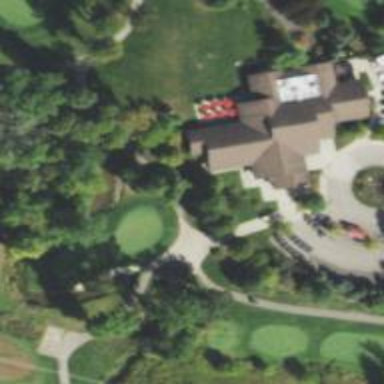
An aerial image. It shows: Path used for both walking and golf.